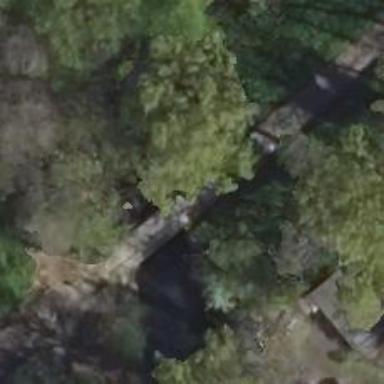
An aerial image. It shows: Path leading to bridge.